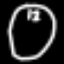
Label: clock